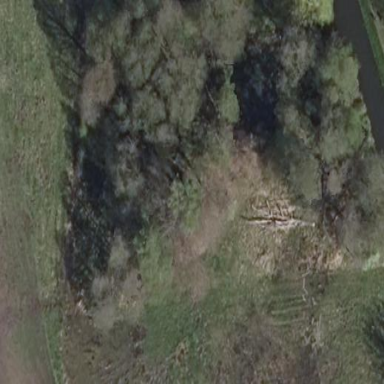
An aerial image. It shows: Deciduous broadleaved woodland.